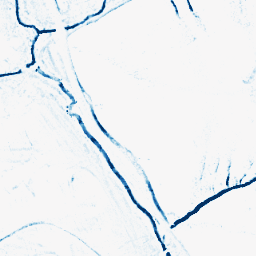
Category: morphological
Decomposition family: morphological_ellipse
Decomposition parameters: operation: closing
width: 5
height: 5
Upsampling method: sinc_blackman
Upsampling parameters: scale: 2
kernel_size: 4
Upsampling scale: 2